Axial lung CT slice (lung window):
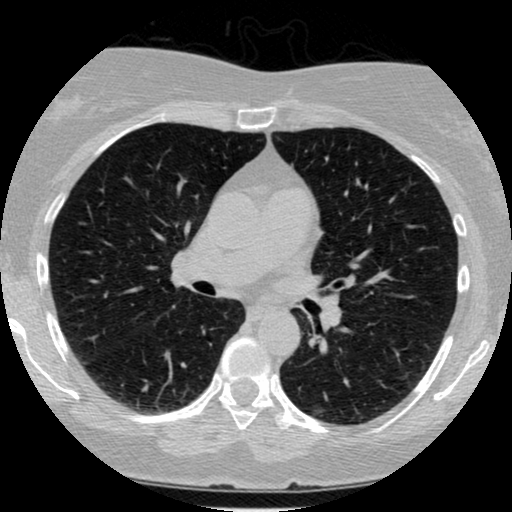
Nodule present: no